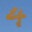
Label: 4